Question: First I would like to say please to not give me a link to a tutorial to <URL>
becuase he is using storyboards which is not useful since I am using a .xib file.
Also, this tutorial that everyone gives me does not help me fix my problem either:
<URL>
I am only writing this because everytime I post this question everyone doesn't read it correctly and just gives me the above two links. So the following is my problem:
I have made my .xib project an autolayout project and when I switch from 3.5 to 4.0 inch screen it works perfectly fine. However, when I actually run the application it does not work.
Here is a link to the folder for the project if you could help by opening the project in xcode: <URL>
This is a picture of the problem:

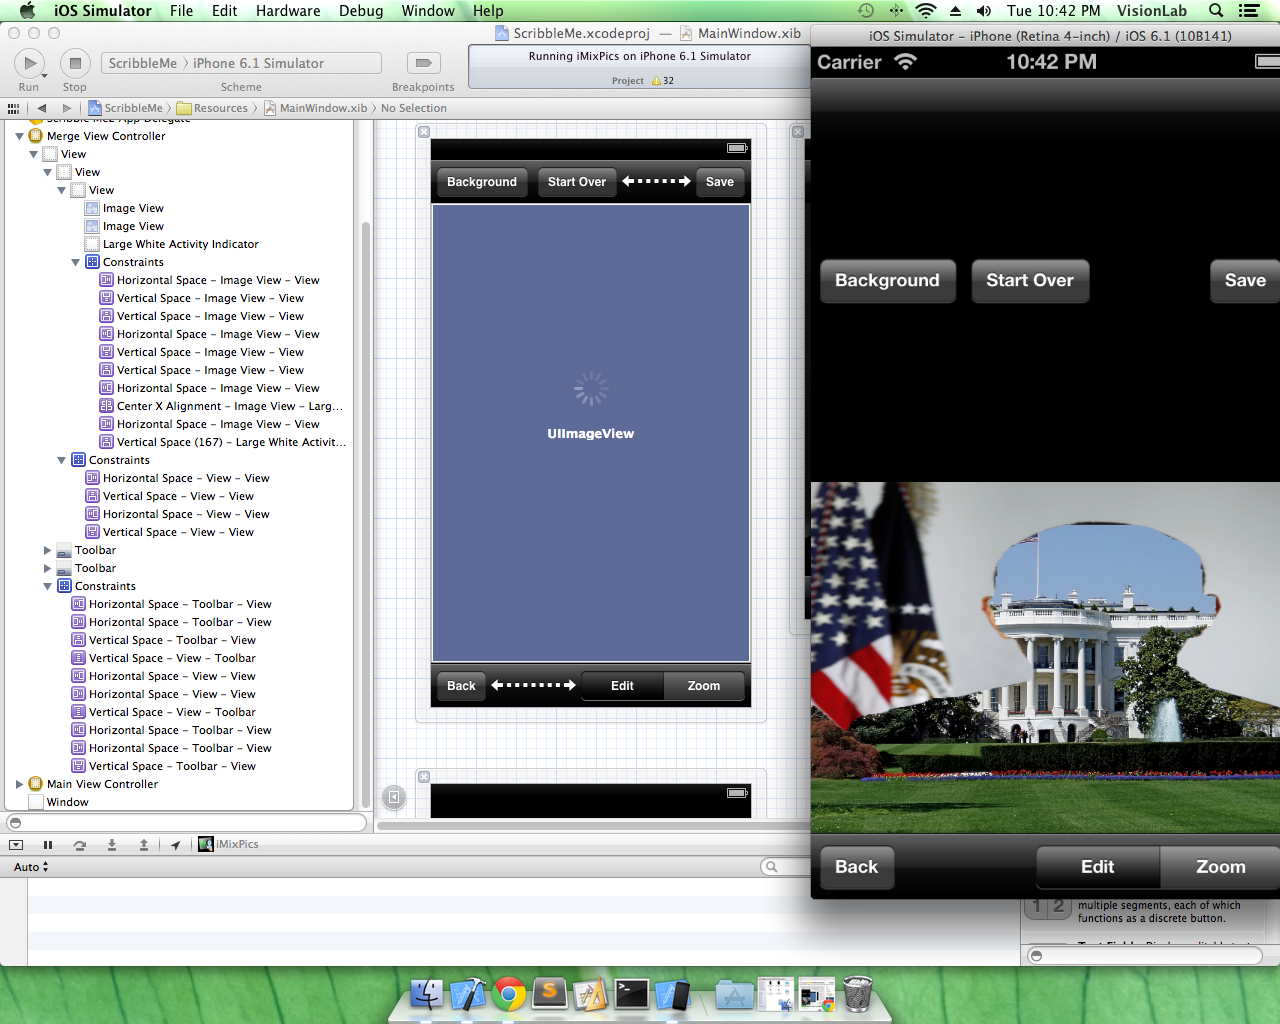
Answer: in xib
select view then select identify andType and Deselect Use Autolayout
like this